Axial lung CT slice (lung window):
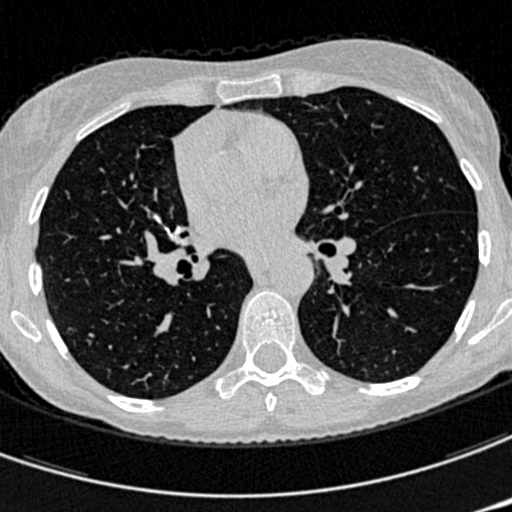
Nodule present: no